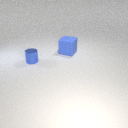
small blue metal cylinder in front of large blue rubber cube